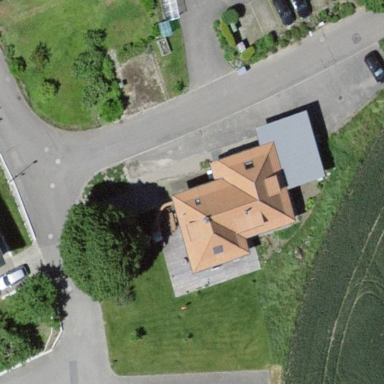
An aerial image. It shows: Residential building.